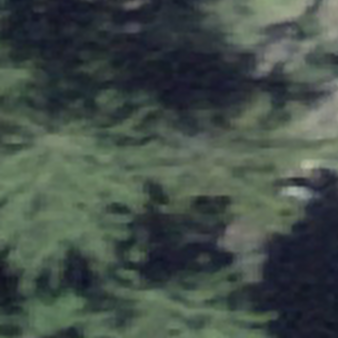
Label: other